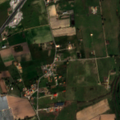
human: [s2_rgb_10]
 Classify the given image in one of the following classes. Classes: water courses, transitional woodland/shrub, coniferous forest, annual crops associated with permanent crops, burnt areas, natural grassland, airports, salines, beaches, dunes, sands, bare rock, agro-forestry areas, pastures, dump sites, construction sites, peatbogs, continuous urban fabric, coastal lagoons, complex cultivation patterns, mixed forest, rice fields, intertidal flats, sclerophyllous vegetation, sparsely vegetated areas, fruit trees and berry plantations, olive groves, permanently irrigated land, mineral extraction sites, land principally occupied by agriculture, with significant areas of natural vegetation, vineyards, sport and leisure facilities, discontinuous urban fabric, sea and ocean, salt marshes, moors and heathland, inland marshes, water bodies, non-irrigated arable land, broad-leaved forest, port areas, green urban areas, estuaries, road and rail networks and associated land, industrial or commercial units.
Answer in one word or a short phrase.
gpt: discontinuous urban fabric, complex cultivation patterns